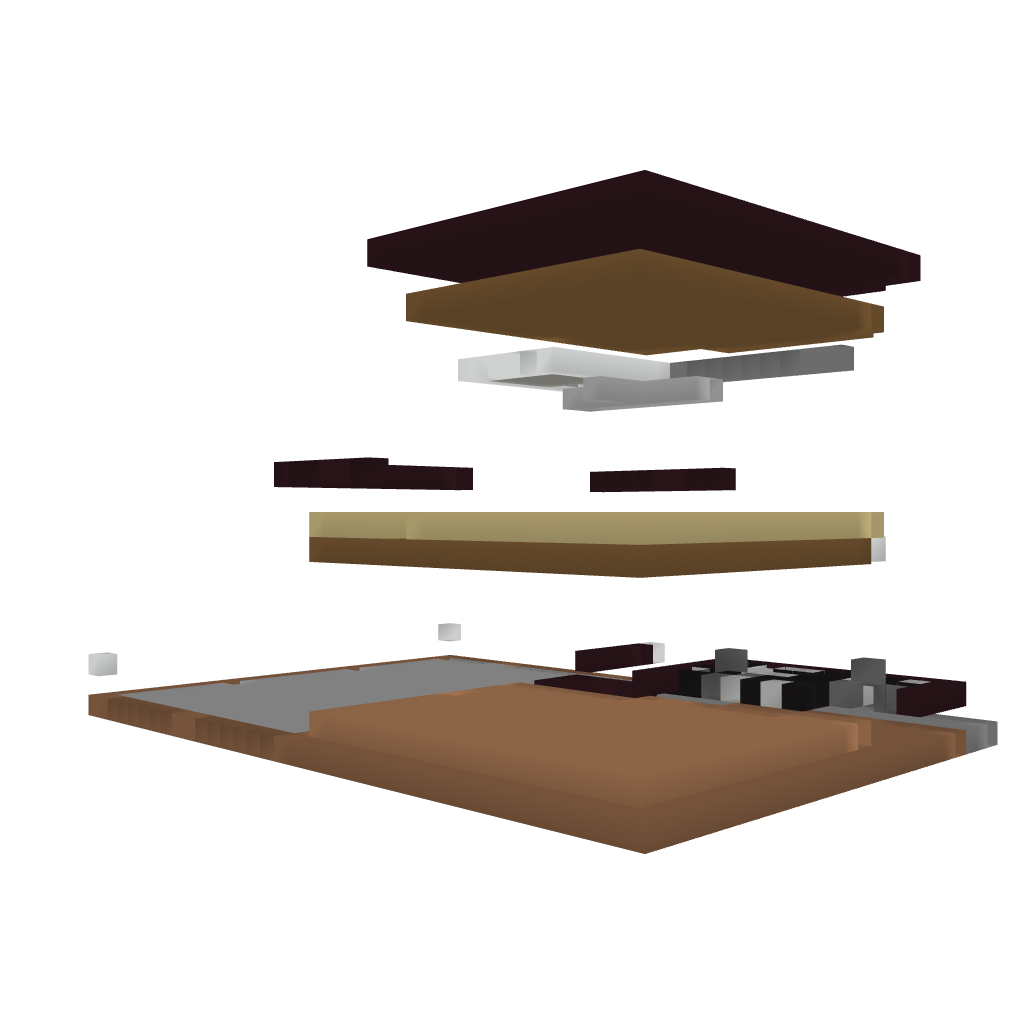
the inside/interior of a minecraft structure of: A Modern Home